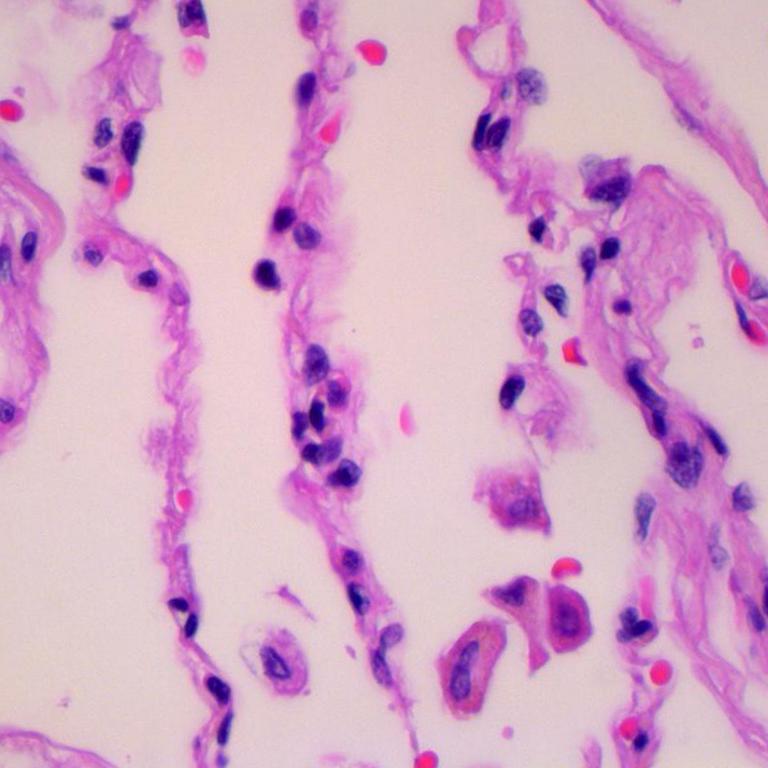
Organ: lung
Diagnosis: benign